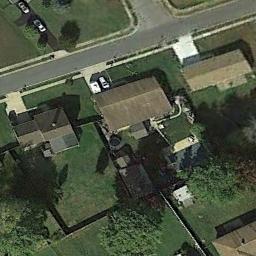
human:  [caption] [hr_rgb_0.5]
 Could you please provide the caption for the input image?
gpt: Houses in medium-sized residential areas are built on either side .

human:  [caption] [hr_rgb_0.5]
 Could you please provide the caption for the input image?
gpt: The medium residential is on the grass next to the road .

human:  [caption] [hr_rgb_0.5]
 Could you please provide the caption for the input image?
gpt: The medium residential area has some houses and trees on the grass and a road goes through the medium residential area .

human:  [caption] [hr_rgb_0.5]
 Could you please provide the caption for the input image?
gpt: Numerous buildings of different shapes are in medium residential area .

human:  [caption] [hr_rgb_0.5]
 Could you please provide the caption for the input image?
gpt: There are several brown buildings on green lawns on the medium residential area .